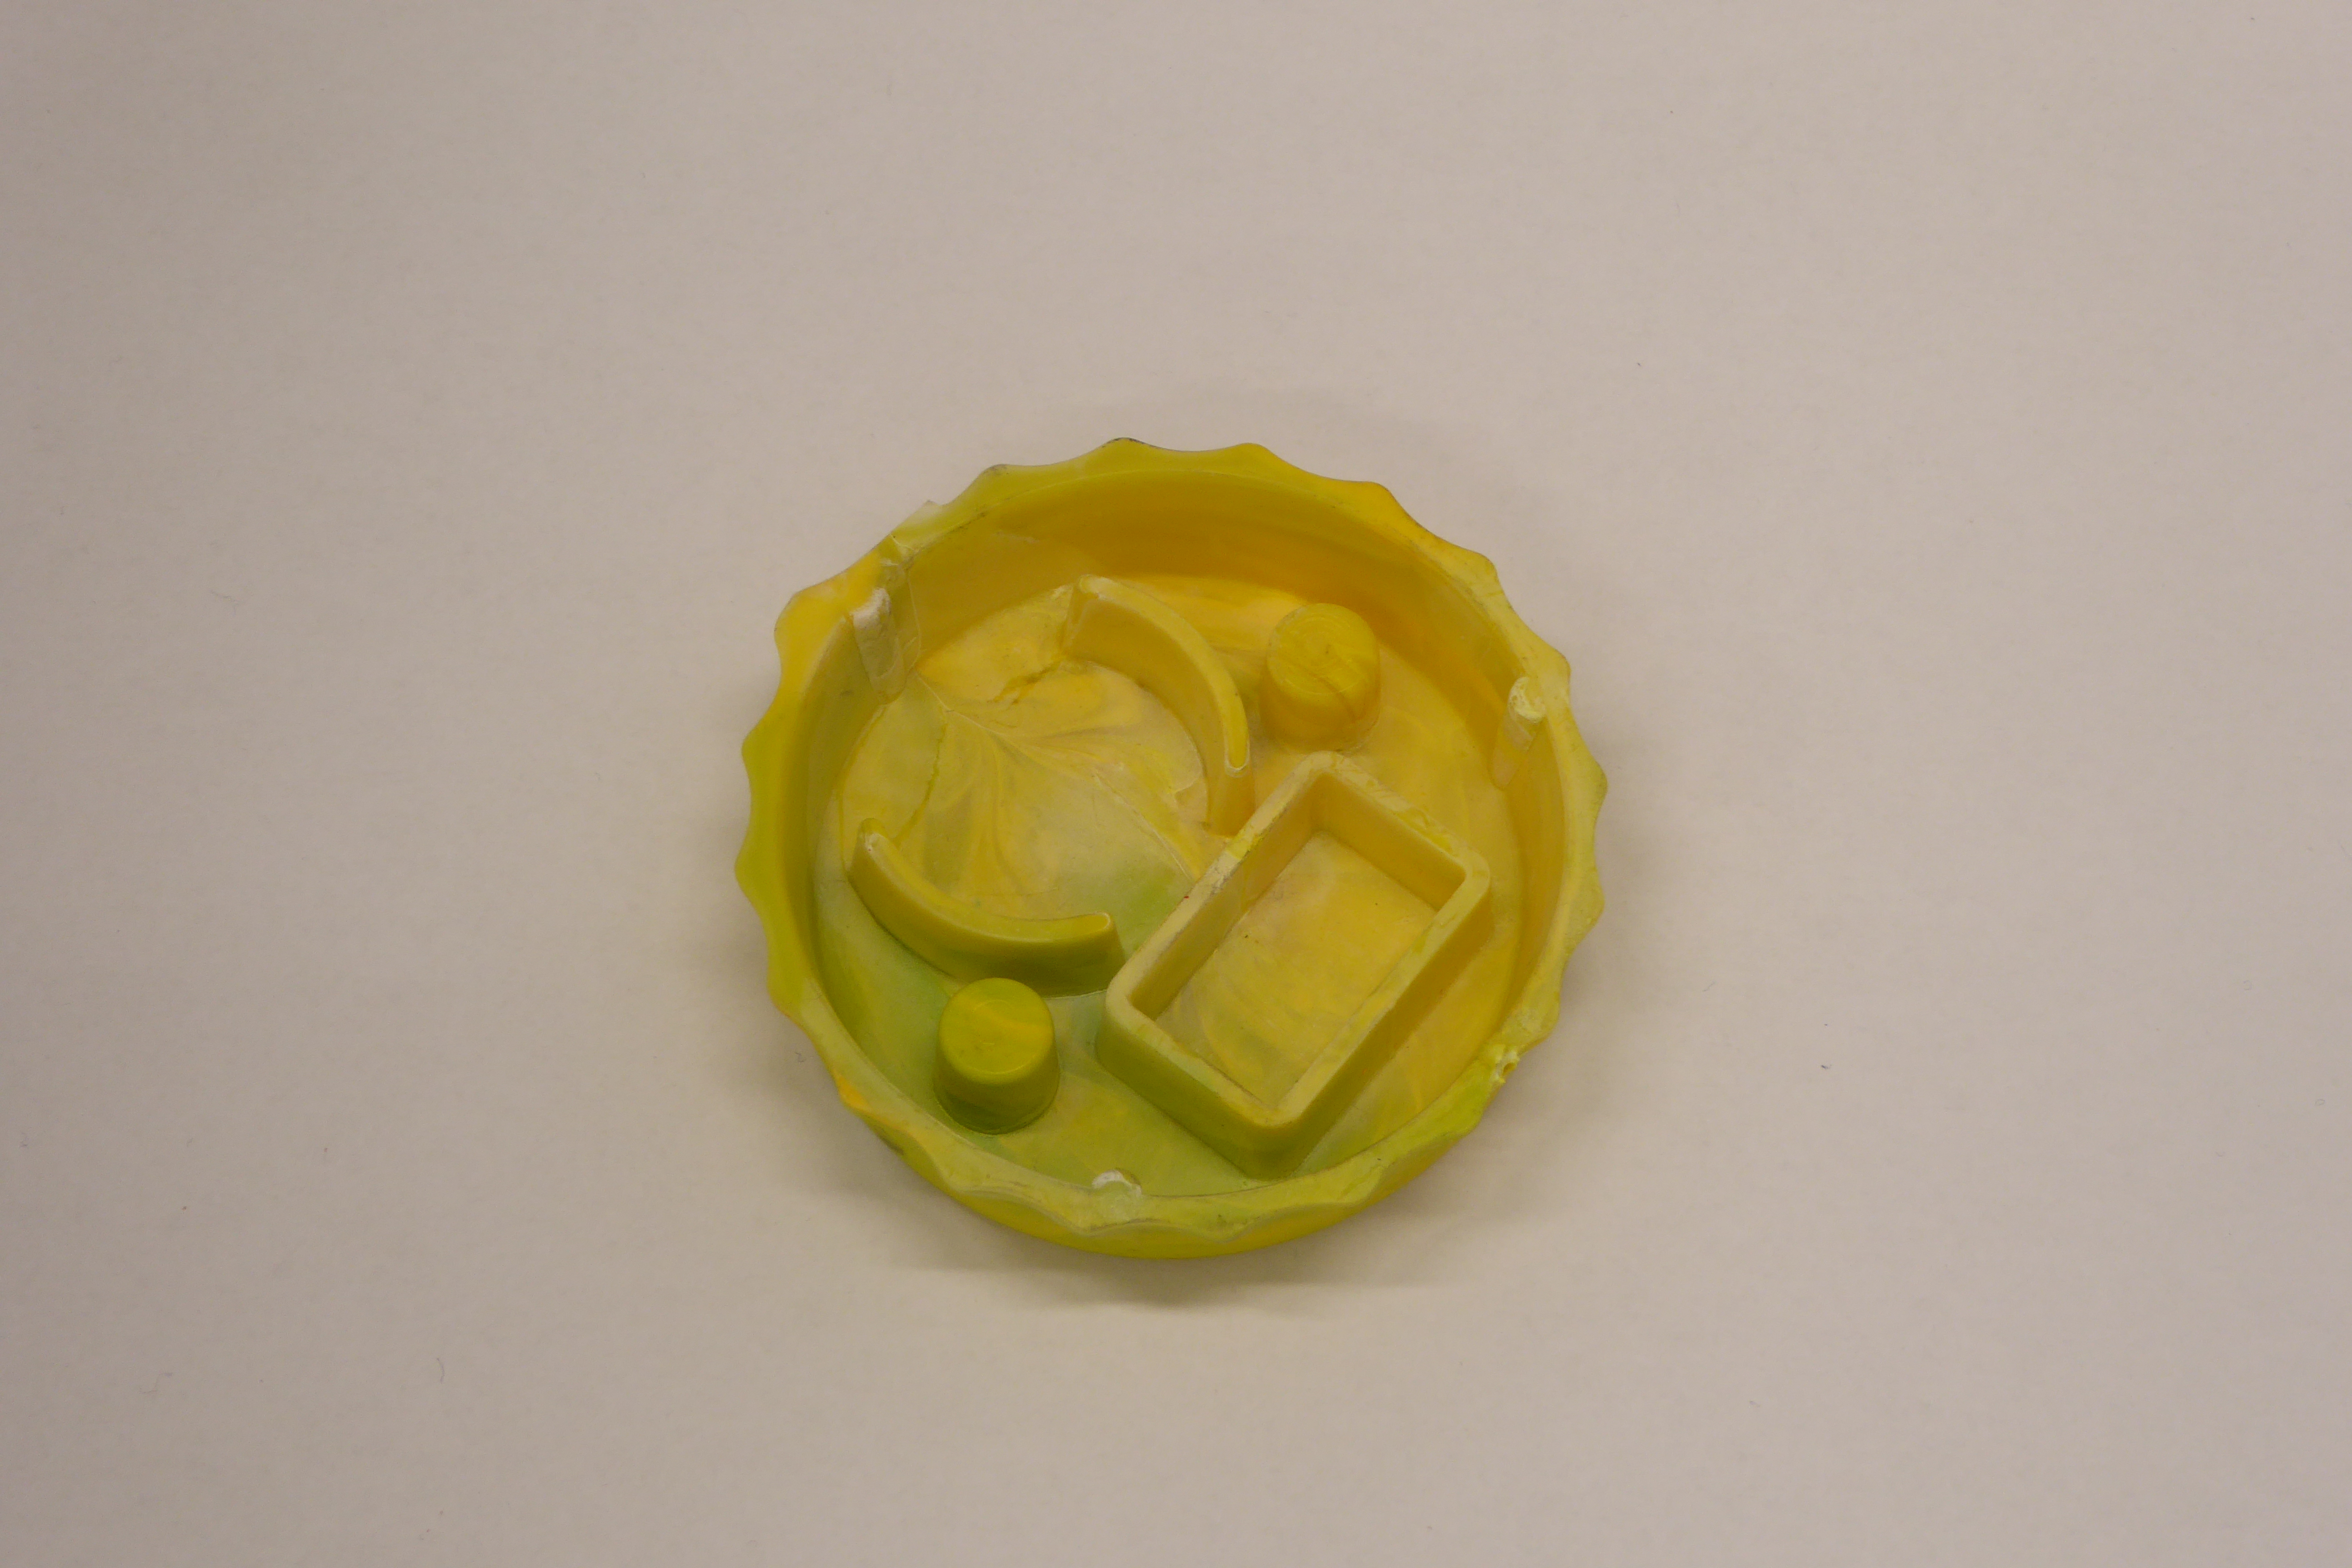
Label: Bottle Opener - Cover